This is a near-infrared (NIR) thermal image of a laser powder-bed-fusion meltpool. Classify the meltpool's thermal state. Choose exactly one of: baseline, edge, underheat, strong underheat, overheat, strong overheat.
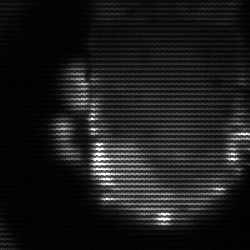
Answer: baseline